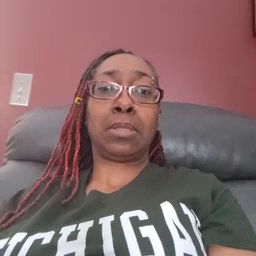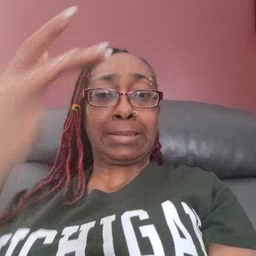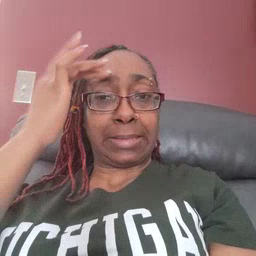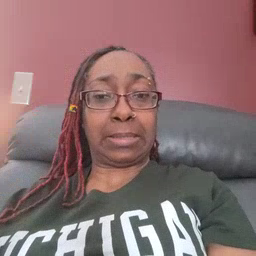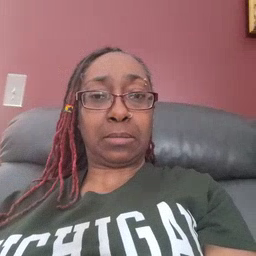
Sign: sick